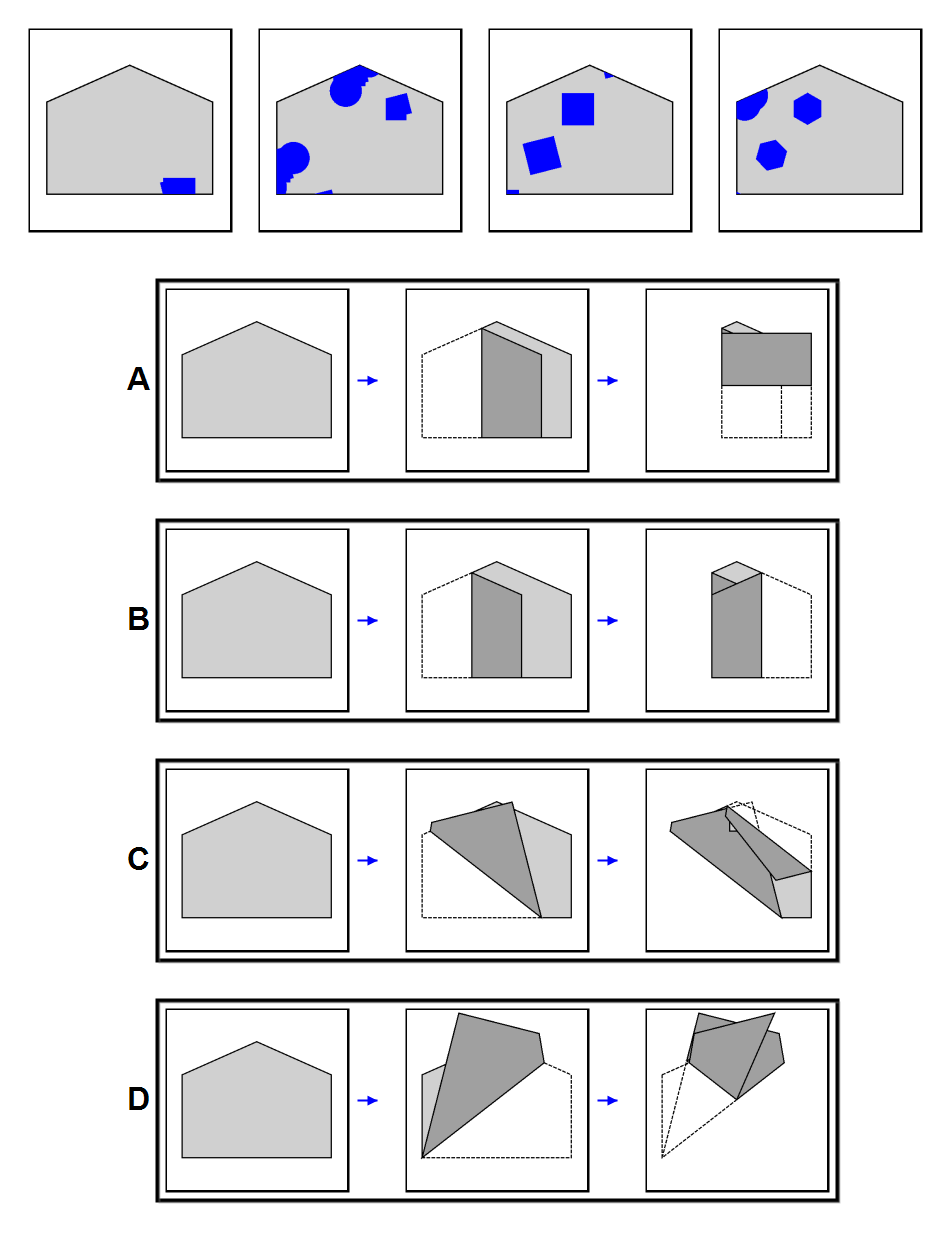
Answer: C